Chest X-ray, PA view. Patient: 50 years old, sex F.
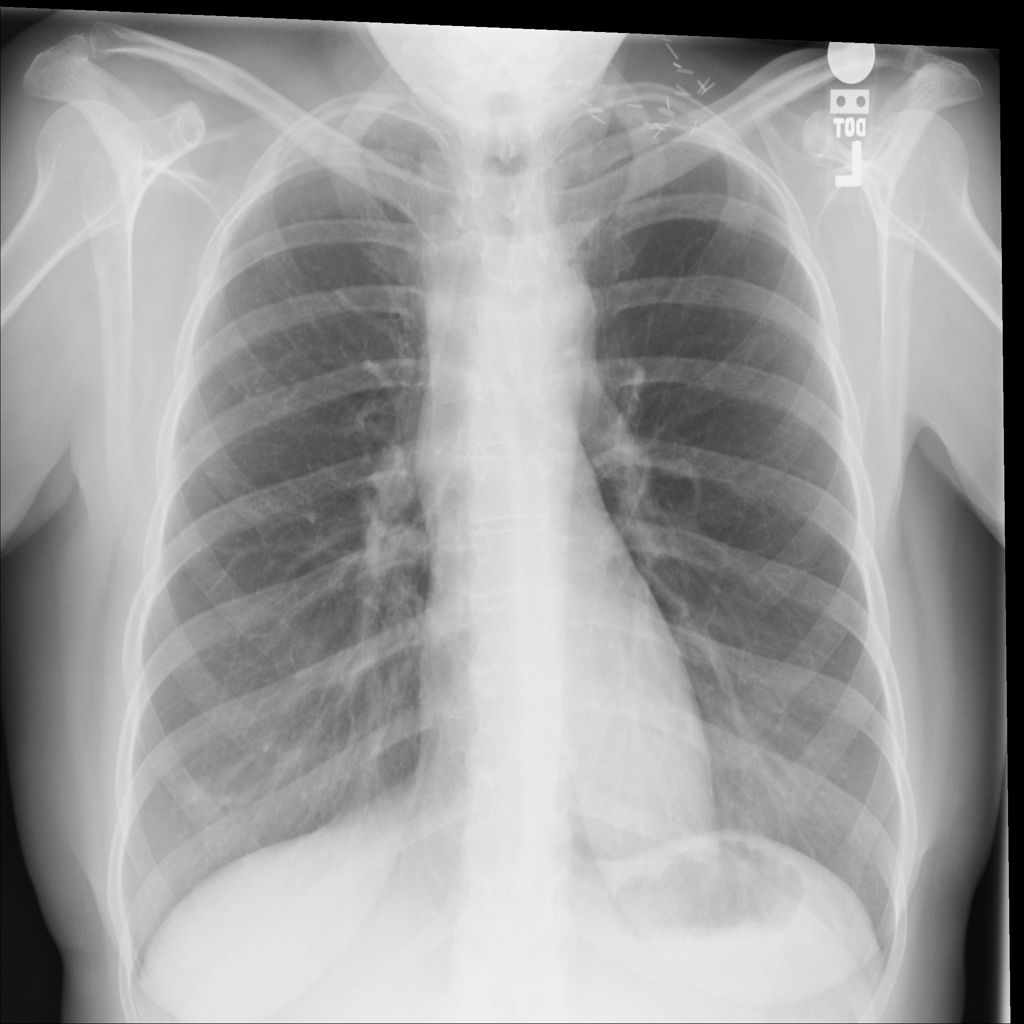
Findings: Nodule